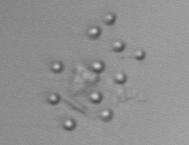
Label: Parvicorbicula_socialis